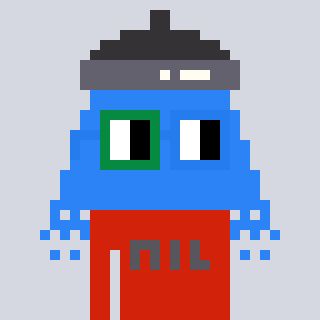
a pixel art character with square green and blue glasses, a shower-shaped head and a red-colored body on a cool background